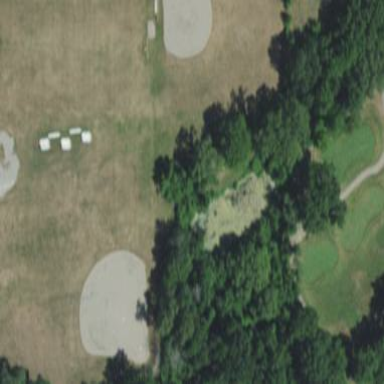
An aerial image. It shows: Baseball pitch for leisure land activities.